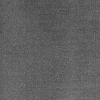
Atmospheric dust classification: dusty